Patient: sex M, age 30
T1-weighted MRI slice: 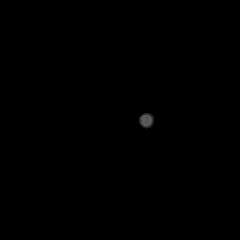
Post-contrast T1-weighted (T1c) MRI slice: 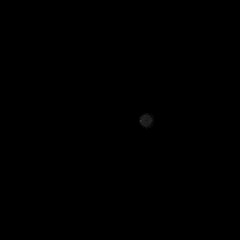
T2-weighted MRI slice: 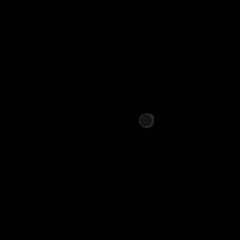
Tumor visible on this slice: no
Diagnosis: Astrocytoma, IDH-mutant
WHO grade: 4